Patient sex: F
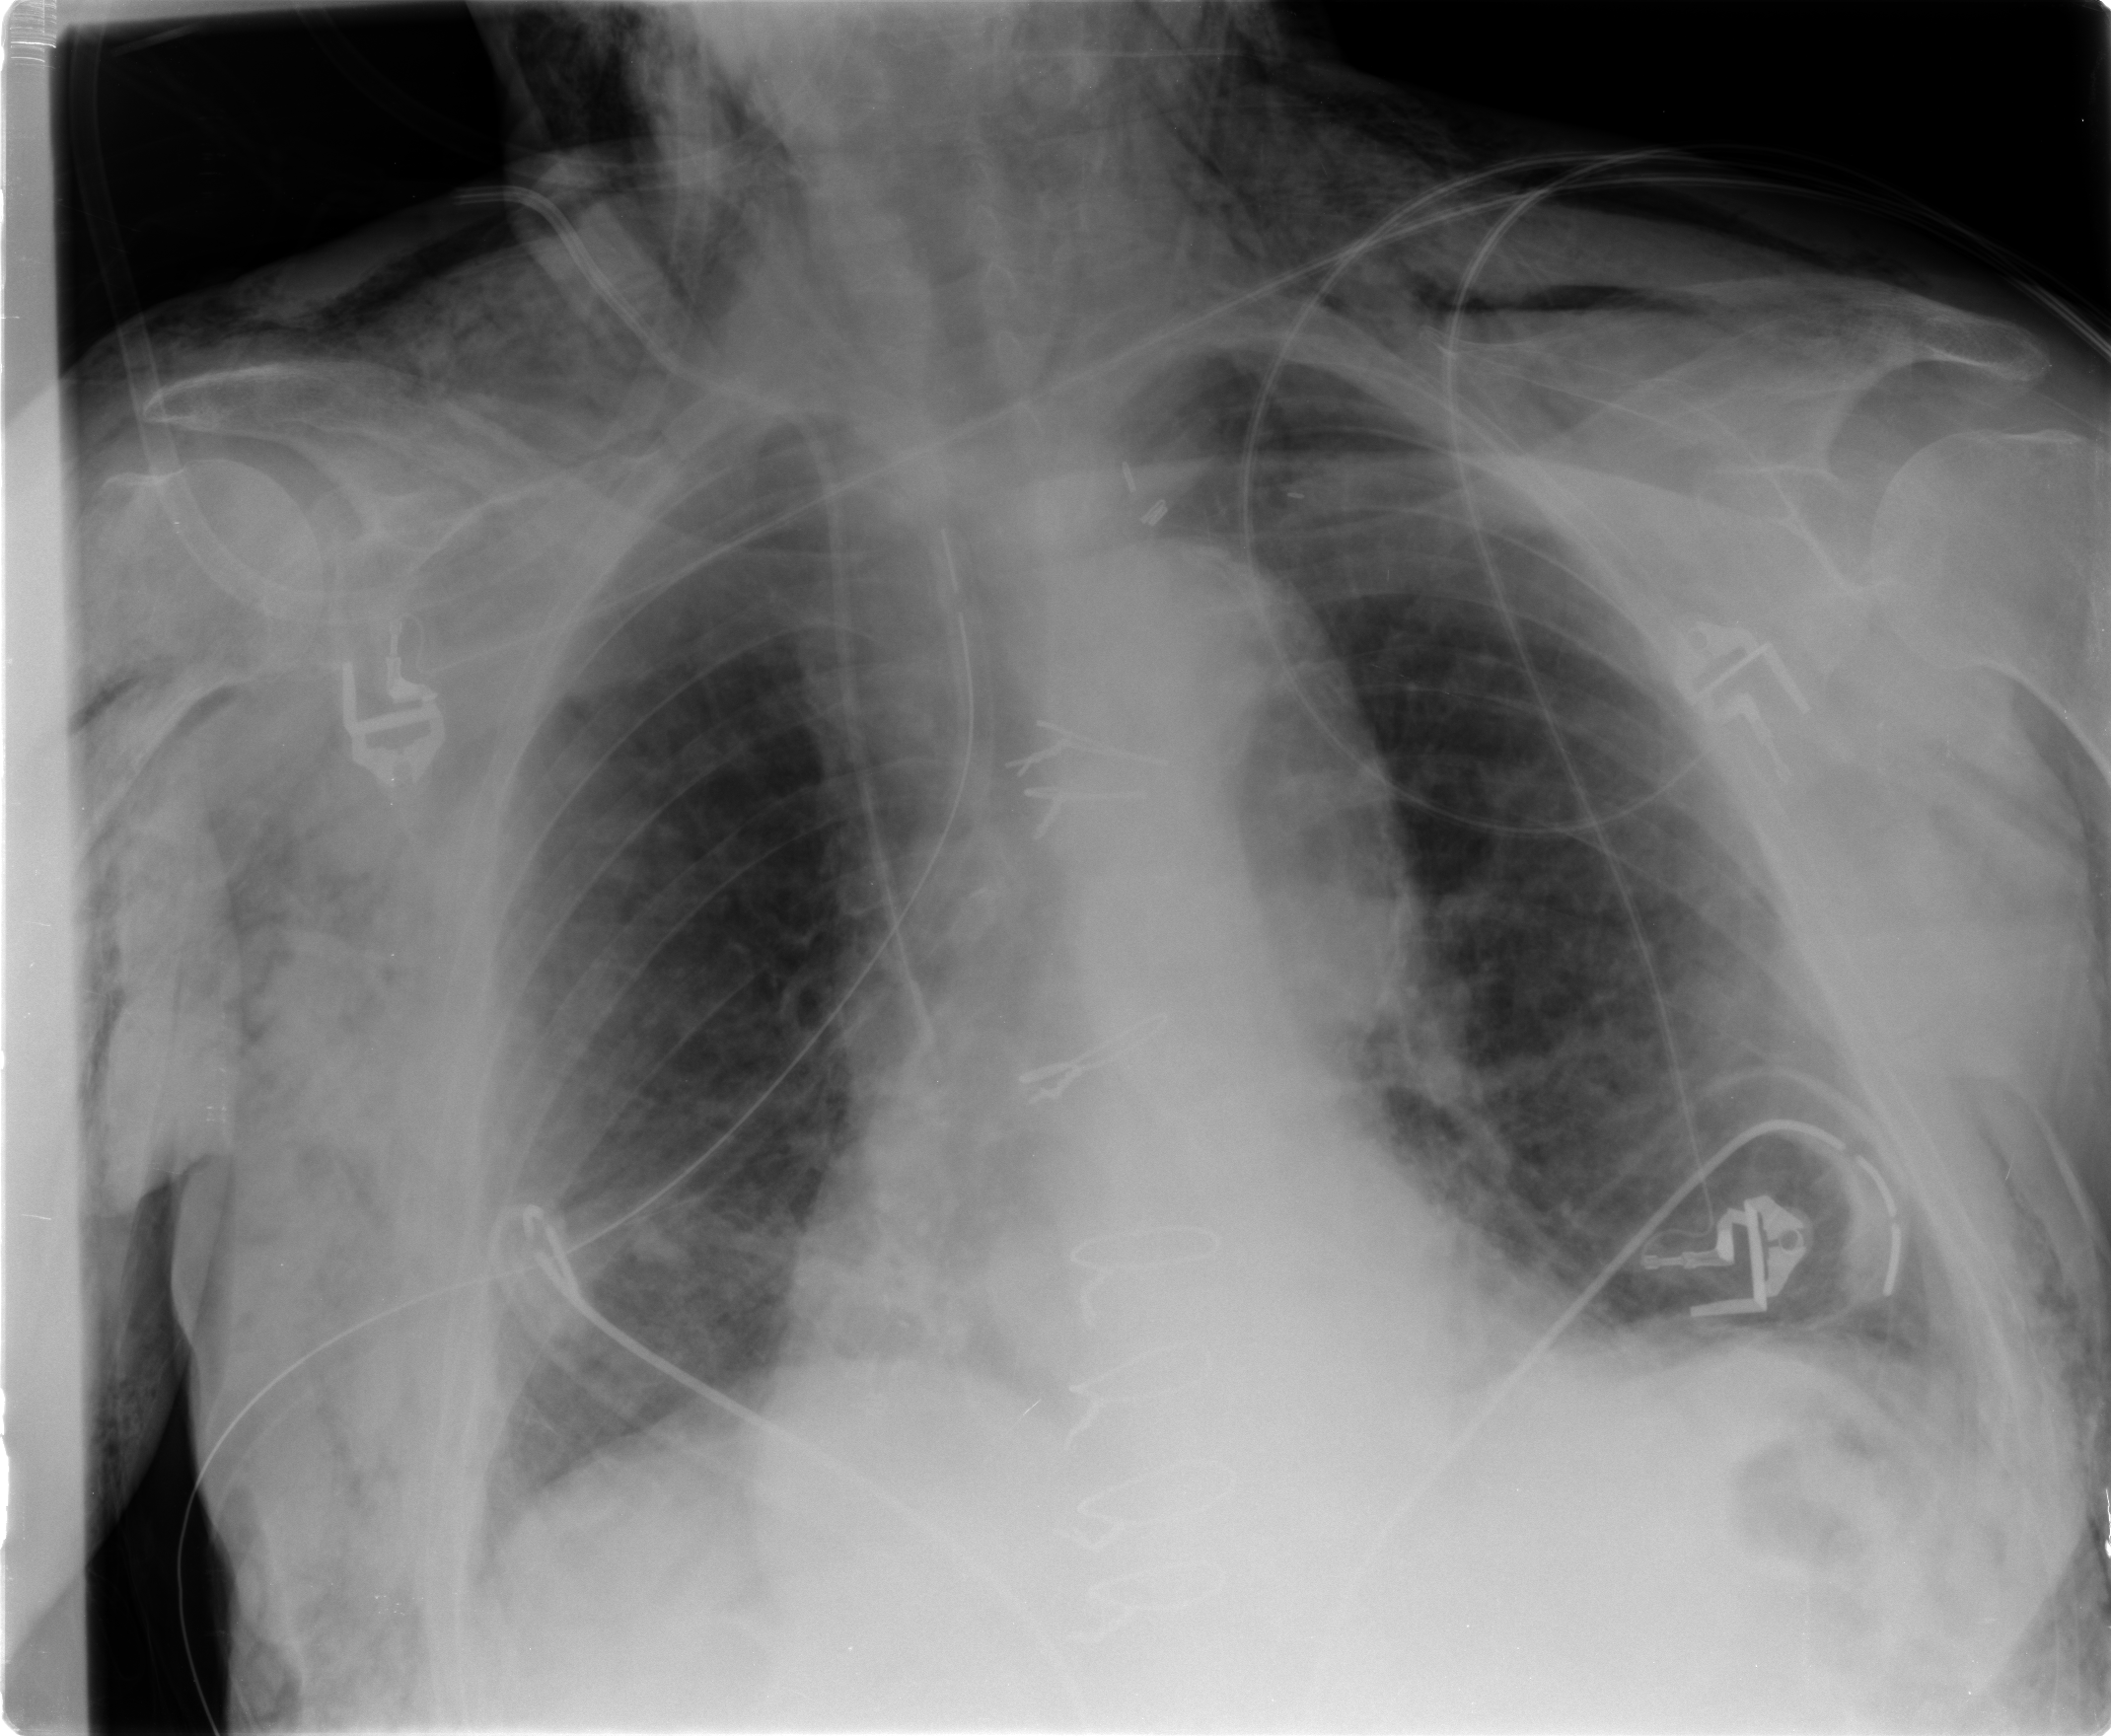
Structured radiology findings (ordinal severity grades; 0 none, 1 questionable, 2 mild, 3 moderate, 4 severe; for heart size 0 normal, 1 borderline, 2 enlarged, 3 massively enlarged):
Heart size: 0
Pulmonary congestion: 1
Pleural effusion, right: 0
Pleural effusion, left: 0
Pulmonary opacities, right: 1
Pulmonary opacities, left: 1
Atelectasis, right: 1
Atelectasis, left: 1